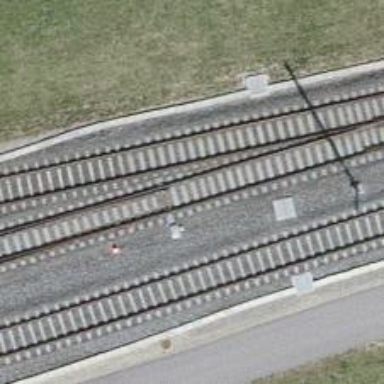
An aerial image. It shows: Railway siding with one electrified track and contact line.